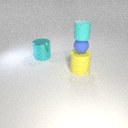
large yellow rubber cylinder below small cyan rubber cylinder